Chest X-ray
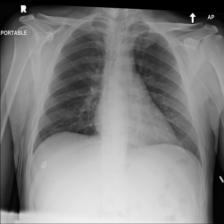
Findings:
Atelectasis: negative
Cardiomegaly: negative
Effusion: negative
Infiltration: negative
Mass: negative
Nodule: negative
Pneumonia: negative
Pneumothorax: negative
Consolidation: negative
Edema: negative
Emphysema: negative
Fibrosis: negative
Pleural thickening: negative
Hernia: negative